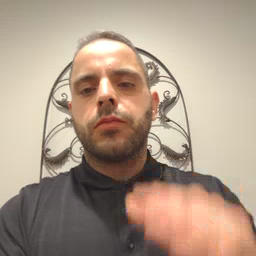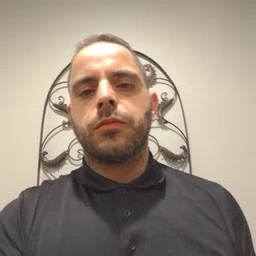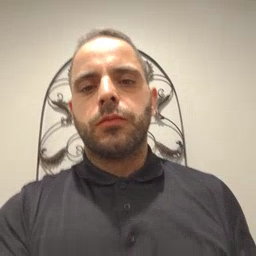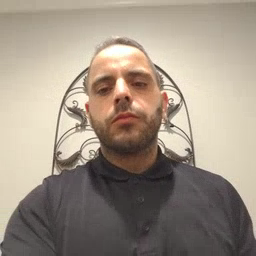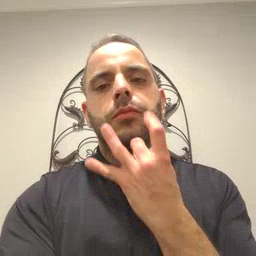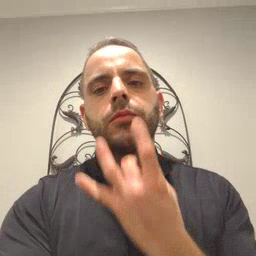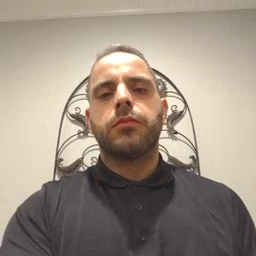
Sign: lamp